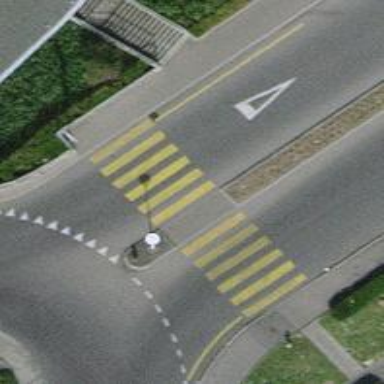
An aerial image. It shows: Zebra crossing for pedestrians.